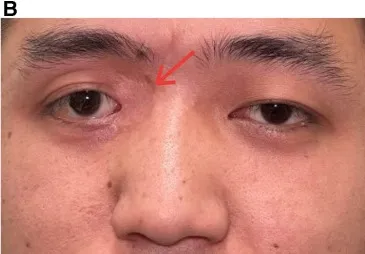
Surgical removal of the KHE combined with chemotherapy prevented the tumor recurrence in the 3-year follow-up. (B) The tumor was completely removed and combined with bleomycin treatment during the operation. No recurrence was noticed.
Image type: medical_photograph (other_medical_photograph)